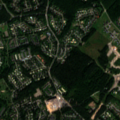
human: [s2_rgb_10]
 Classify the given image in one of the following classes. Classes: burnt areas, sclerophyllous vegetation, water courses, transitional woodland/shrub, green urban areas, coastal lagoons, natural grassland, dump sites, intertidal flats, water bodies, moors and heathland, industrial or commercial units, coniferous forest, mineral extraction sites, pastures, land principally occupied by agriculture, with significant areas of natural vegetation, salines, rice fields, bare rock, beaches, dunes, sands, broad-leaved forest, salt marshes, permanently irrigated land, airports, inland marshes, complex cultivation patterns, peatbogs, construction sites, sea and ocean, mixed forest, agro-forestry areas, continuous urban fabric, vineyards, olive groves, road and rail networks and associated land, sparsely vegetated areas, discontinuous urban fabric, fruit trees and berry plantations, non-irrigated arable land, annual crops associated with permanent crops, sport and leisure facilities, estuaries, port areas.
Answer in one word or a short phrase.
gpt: discontinuous urban fabric, green urban areas, land principally occupied by agriculture, with significant areas of natural vegetation